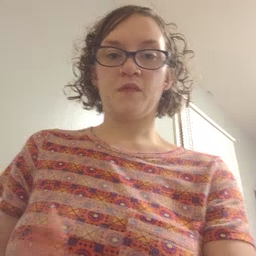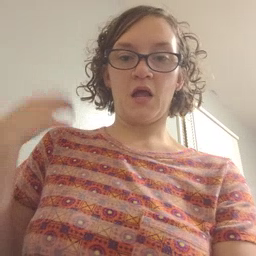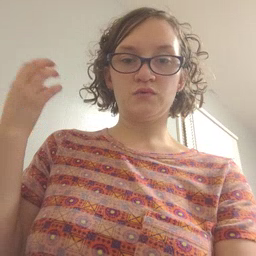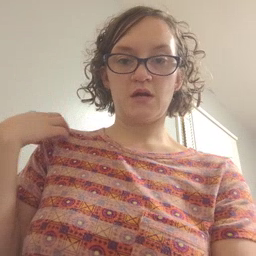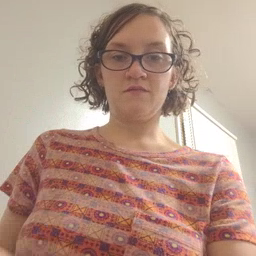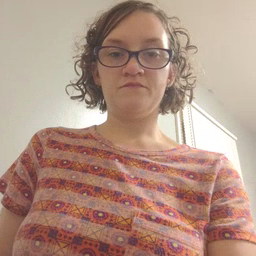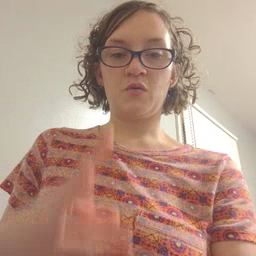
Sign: outside